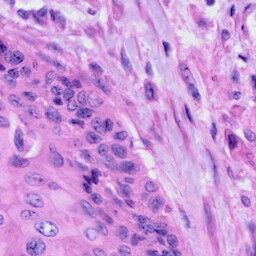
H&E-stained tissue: Cervix